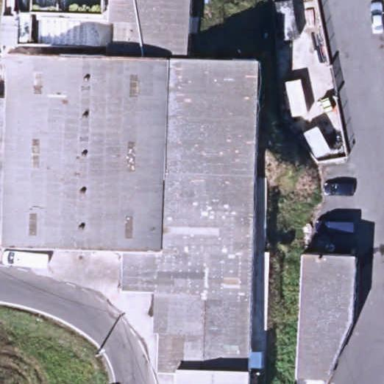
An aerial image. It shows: Industrial building.